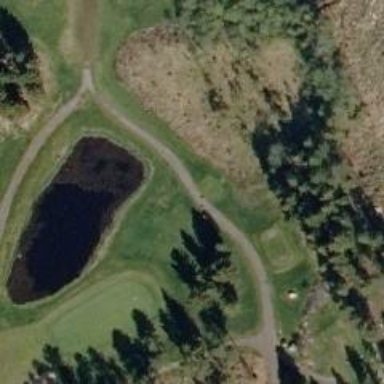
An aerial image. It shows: Path for both road and golf.